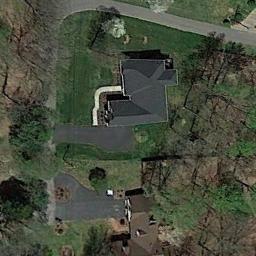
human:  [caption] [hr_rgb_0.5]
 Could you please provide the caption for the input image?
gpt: The sparse residential is on the grass next to some trees and bare land .

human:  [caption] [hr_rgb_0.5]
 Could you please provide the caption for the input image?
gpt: There are several houses of different sizes in a sparse residential area surrounded by grass and a road .

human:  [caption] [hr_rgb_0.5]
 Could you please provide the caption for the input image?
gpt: There is a house by the road, With a few trees behind it .

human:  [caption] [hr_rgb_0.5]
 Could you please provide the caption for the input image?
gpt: Many trees are next to the sparse residential .

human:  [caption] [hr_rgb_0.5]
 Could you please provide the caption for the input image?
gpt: A sparse residential area with some withered trees and a black building .